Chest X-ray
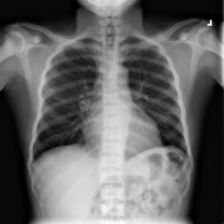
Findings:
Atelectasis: positive
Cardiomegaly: positive
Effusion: negative
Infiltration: positive
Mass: negative
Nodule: negative
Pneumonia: negative
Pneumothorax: negative
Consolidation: negative
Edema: negative
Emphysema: negative
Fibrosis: negative
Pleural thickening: negative
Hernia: negative